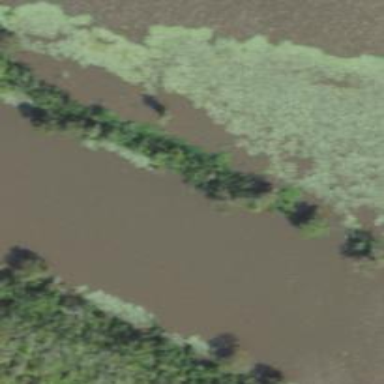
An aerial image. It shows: Wetland area.